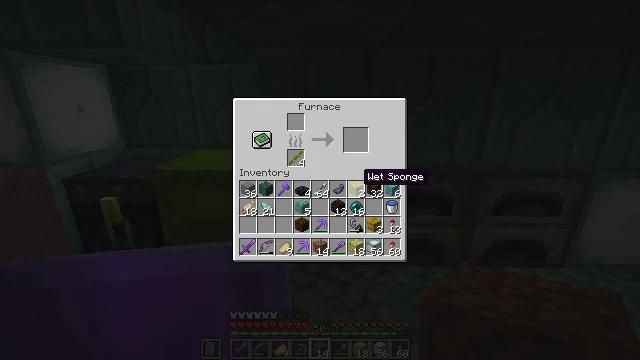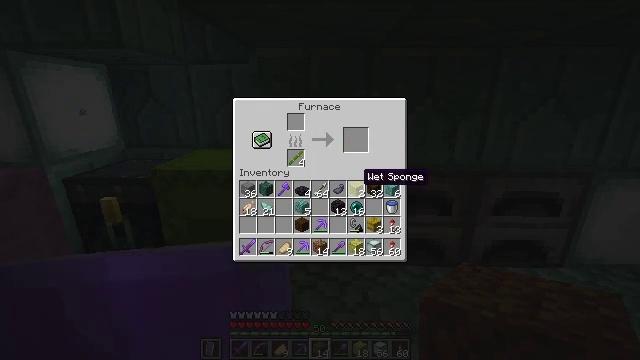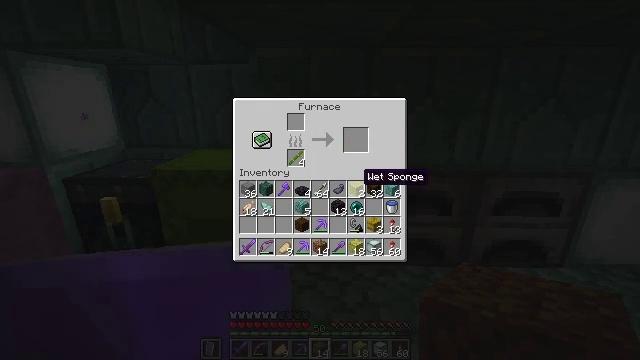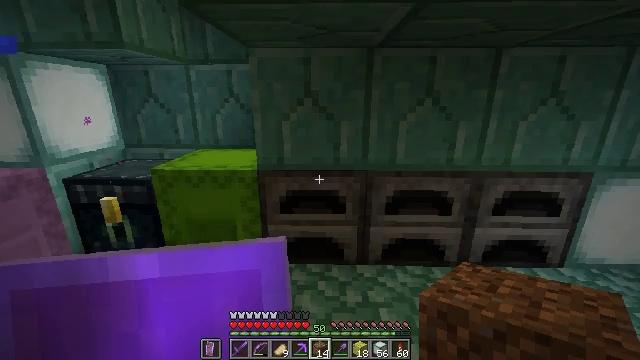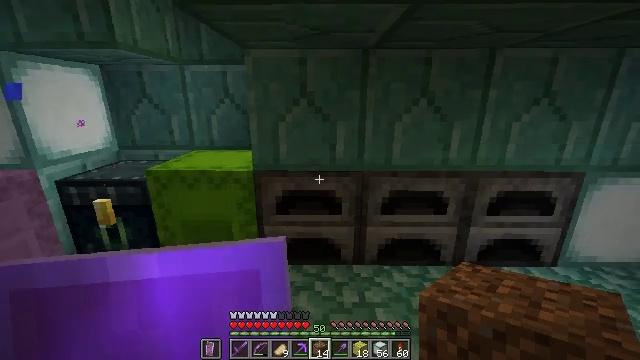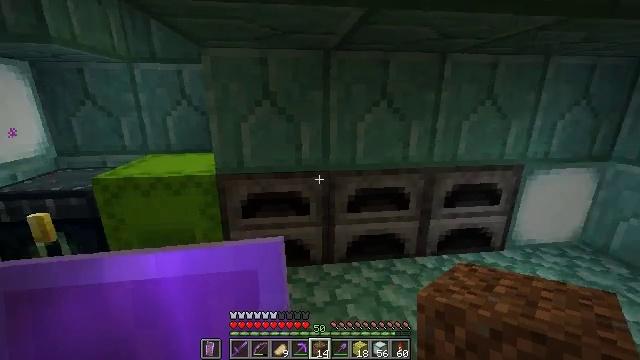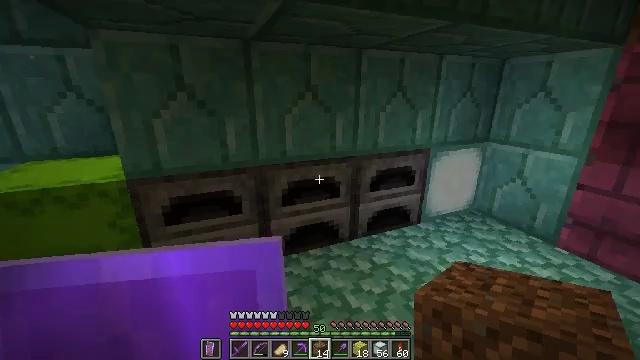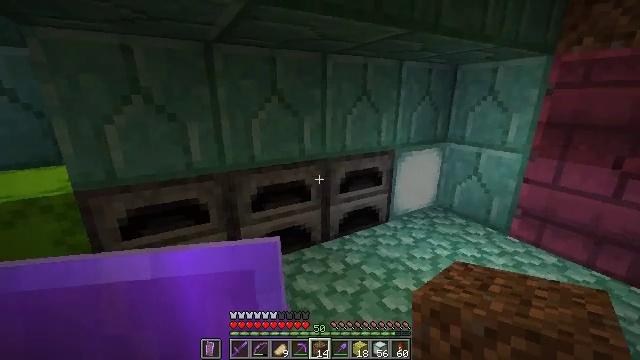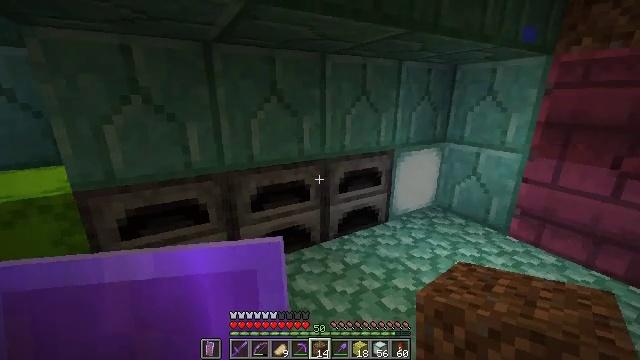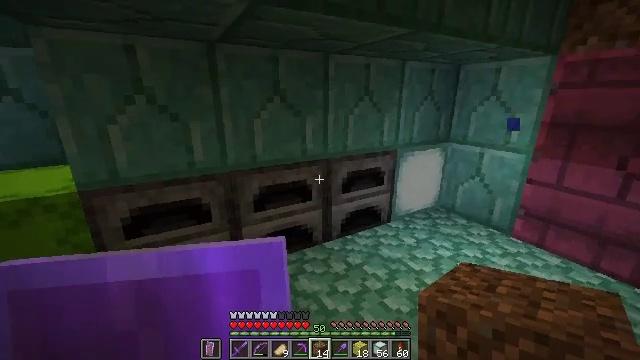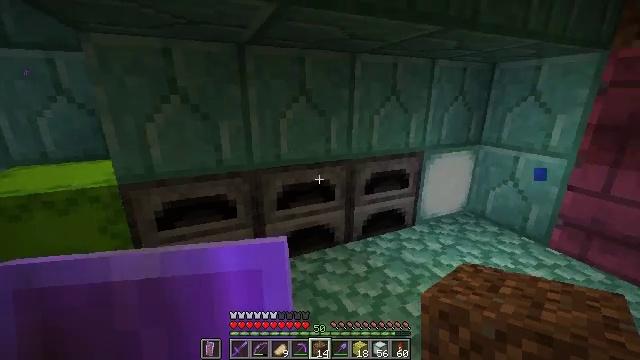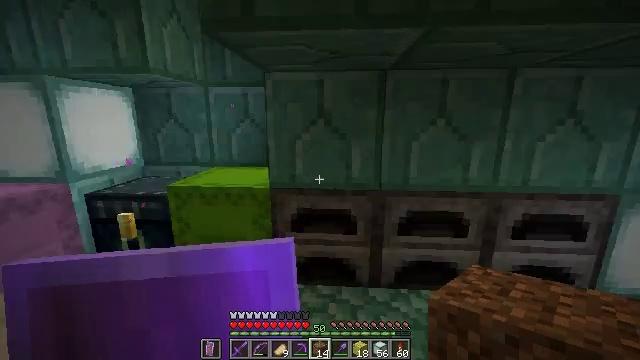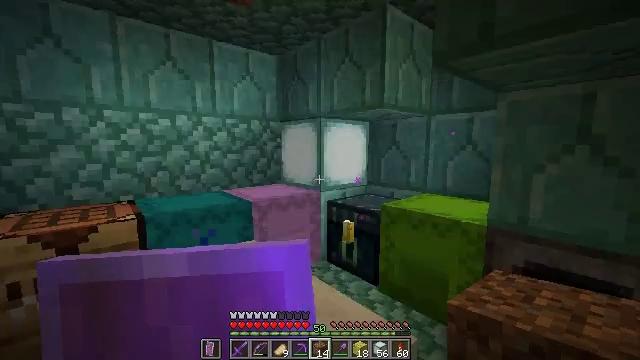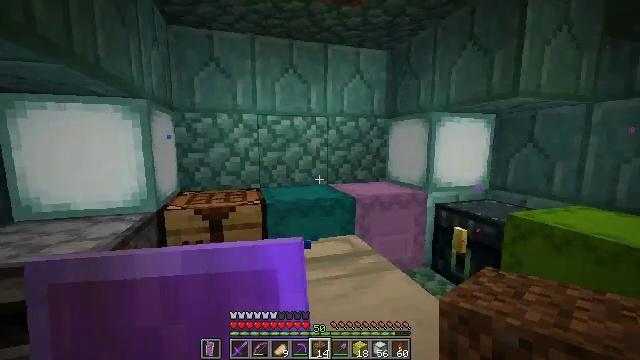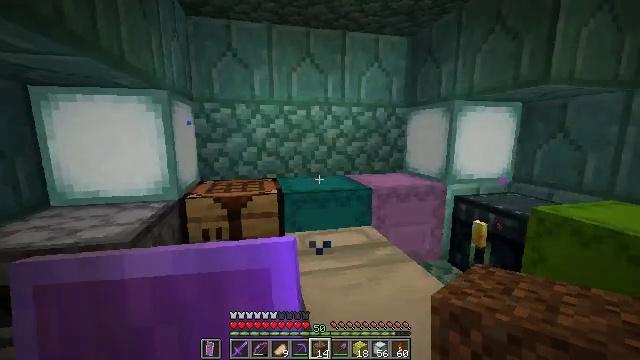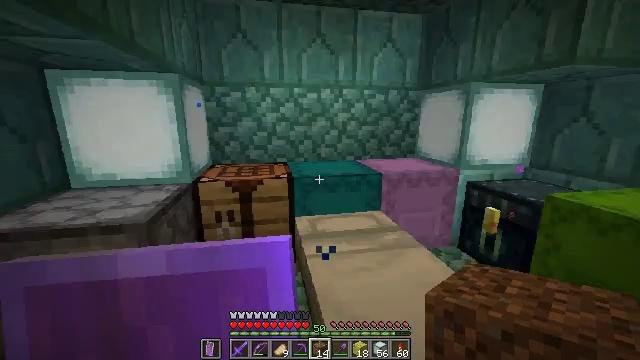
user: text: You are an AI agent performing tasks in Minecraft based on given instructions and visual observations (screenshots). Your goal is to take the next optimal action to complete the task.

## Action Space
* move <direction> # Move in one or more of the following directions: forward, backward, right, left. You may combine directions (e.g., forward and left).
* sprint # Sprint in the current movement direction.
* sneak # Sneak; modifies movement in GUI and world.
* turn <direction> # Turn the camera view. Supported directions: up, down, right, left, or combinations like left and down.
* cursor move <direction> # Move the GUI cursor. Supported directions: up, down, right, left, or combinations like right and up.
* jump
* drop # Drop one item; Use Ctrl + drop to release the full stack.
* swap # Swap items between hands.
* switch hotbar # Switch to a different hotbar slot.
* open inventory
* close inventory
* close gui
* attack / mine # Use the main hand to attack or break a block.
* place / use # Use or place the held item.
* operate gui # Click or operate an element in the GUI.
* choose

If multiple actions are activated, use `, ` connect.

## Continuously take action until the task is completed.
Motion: motion action
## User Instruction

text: craft item sponge
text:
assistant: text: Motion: no_op
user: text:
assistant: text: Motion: no_op
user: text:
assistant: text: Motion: no_op
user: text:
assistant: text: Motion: no_op
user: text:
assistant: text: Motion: turn right
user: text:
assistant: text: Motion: turn right and down
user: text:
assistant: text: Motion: turn right
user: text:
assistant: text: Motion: no_op
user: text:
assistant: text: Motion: no_op
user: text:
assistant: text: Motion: turn left
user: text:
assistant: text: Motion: turn left and up
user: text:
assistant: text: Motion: turn left and up
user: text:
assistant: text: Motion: turn left
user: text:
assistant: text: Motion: turn left and down
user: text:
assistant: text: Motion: turn left and down
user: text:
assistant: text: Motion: turn left and down
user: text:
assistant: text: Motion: turn left and down
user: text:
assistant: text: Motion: turn left
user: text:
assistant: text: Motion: no_op
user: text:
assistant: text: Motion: turn left and up
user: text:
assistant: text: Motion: turn left
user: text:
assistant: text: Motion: turn left
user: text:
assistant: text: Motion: turn left
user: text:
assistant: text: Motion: turn left
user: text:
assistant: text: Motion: turn left
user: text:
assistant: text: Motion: no_op
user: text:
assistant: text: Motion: no_op
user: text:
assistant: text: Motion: use / place
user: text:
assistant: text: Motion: turn down, use / place
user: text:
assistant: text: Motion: use / place